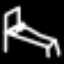
Label: bed